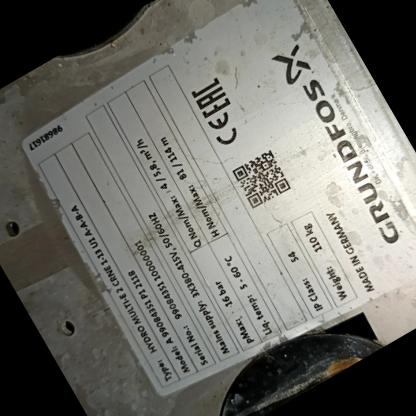
Klasa: tabliczka-znamionowa